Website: home-depot
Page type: billing-address
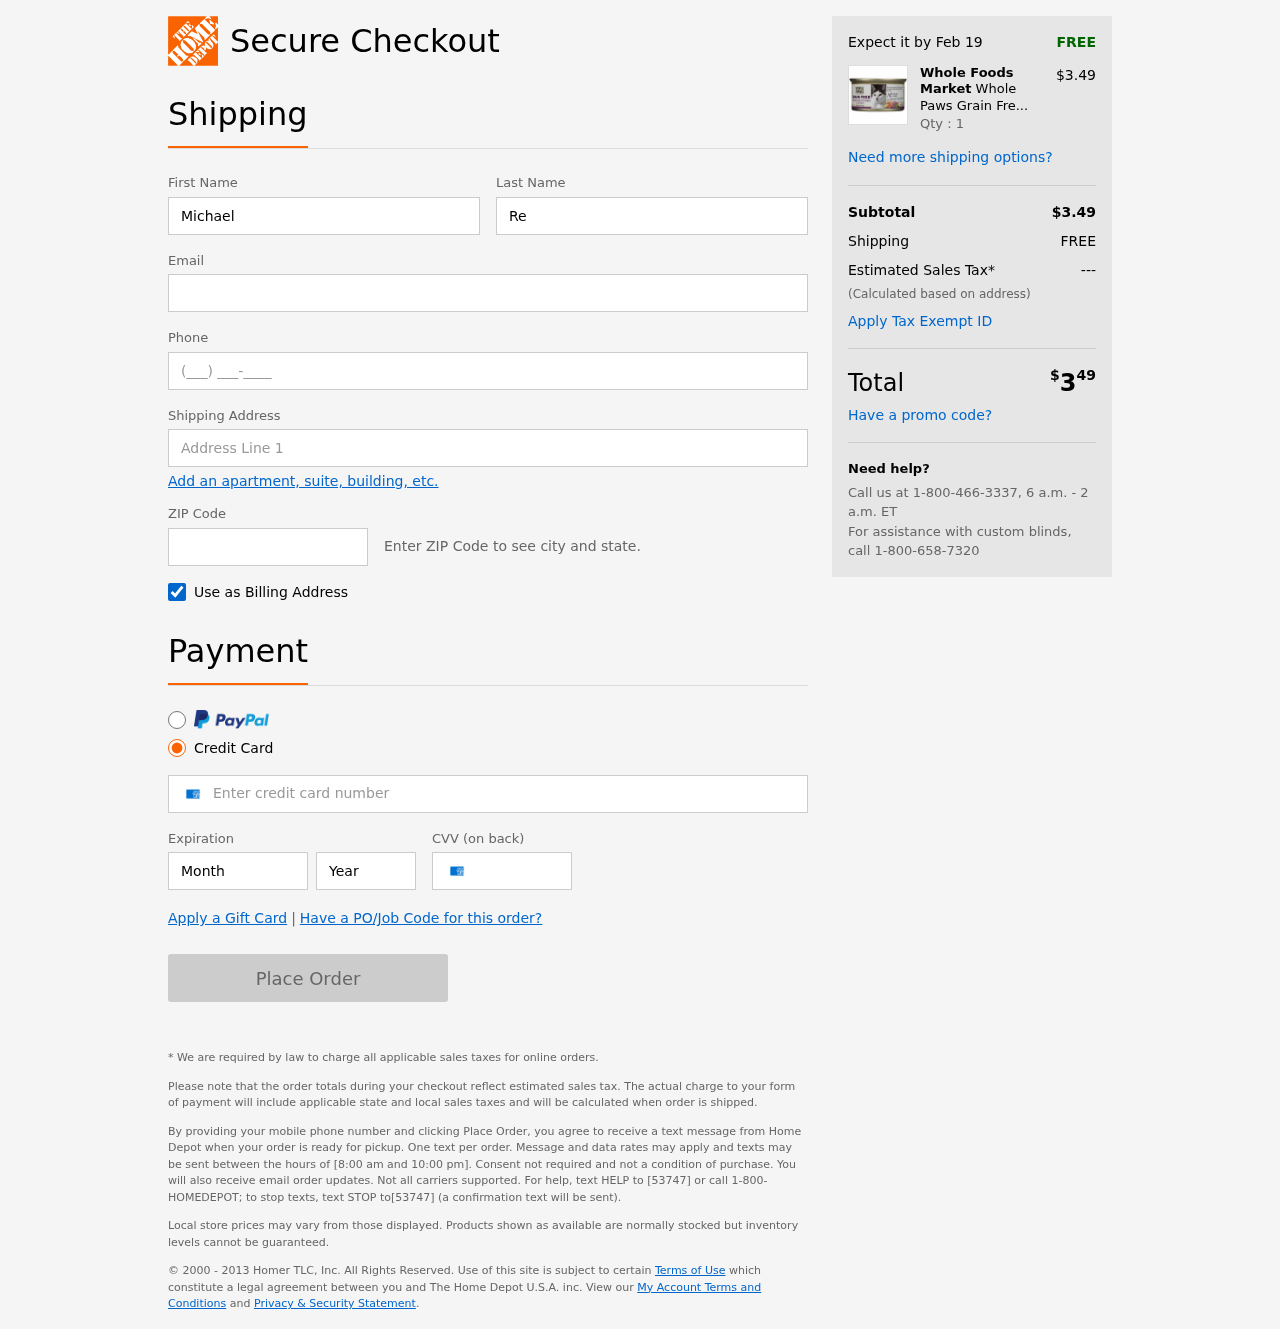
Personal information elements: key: PII_FIRSTNAME
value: Michael
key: PII_LASTNAME
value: Reyes
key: PII_EMAIL
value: michael_reyes@gmail.com
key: PII_PHONE
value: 4762024442
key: PII_STREET
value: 9612 Teresa Wall Apt. 620
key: PII_POSTCODE
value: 72455
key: PII_CARD_NUMBER
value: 3485 4114 5478 883
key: PII_CARD_EXPIRY_MONTH
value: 08
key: PII_CARD_CVV
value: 6345
Product elements: key: PRODUCT1_BRAND
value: Whole Foods Market
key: PRODUCT1_NAME
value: Whole Paws Grain Free Chicken & Giblets Dinner with Vegetables, 3 oz, 3 oz
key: PRODUCT1_PRICE
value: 3.49
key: PRODUCT1_QUANTITY
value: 1
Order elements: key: ORDER_DELIVERY_DATE
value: Feb 19
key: ORDER_SUBTOTAL
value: $3.49
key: ORDER_SHIPPING_COST
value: FREE
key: ORDER_TAX
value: ---
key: ORDER_TOTAL2
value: $349